Field crop: tomato
Growth stage: 1
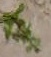
Species: portulaca